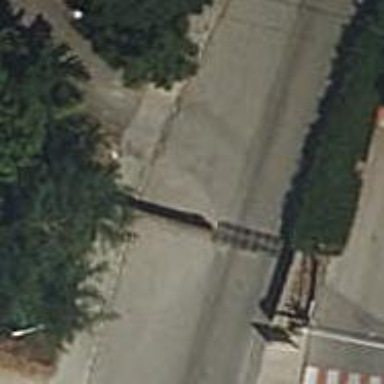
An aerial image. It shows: Swing gate.